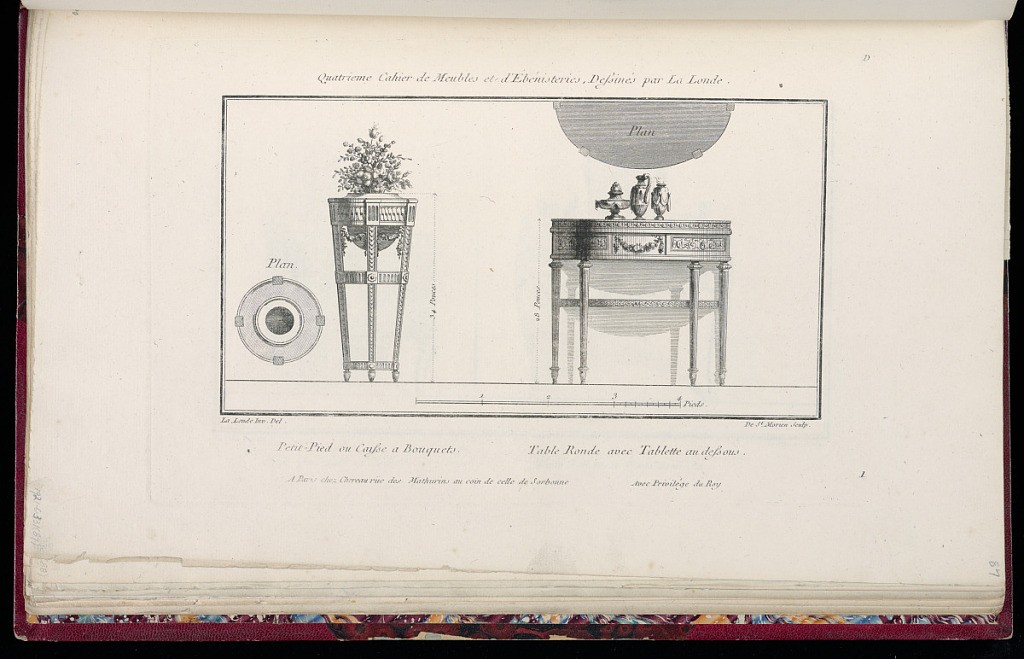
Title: Petit-Pied ou Caise a Banquets. Table Ronde avec Tablette au dessous
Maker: Richard de Lalonde, French, active 1780–96
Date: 1775-1788
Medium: Etching on off-white laid paper
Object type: Print
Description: Elevations and plans for designs for a small side table that can hold flowers and a side semicircular table with a shelf below. The furniture is decorated with ornament motifs including interlaced piastre, rosettes, fluting, garlands, wave pattern, scrolling acanthus leaves. The plate is signed and numbered.